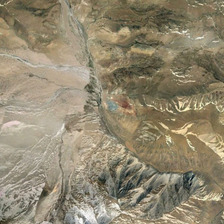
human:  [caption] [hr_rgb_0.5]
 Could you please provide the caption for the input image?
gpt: it is a piece of irregular khaki mountain .

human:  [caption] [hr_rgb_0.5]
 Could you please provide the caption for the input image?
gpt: it is a piece of irregular khaki mountain .

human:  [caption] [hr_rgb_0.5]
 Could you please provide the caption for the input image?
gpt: it is a piece of irregular khaki mountain .

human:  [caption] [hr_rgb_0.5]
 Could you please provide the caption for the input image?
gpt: it is a piece of irregular khaki mountain .

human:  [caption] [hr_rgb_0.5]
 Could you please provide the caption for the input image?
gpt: it is a piece of irregular khaki mountain .